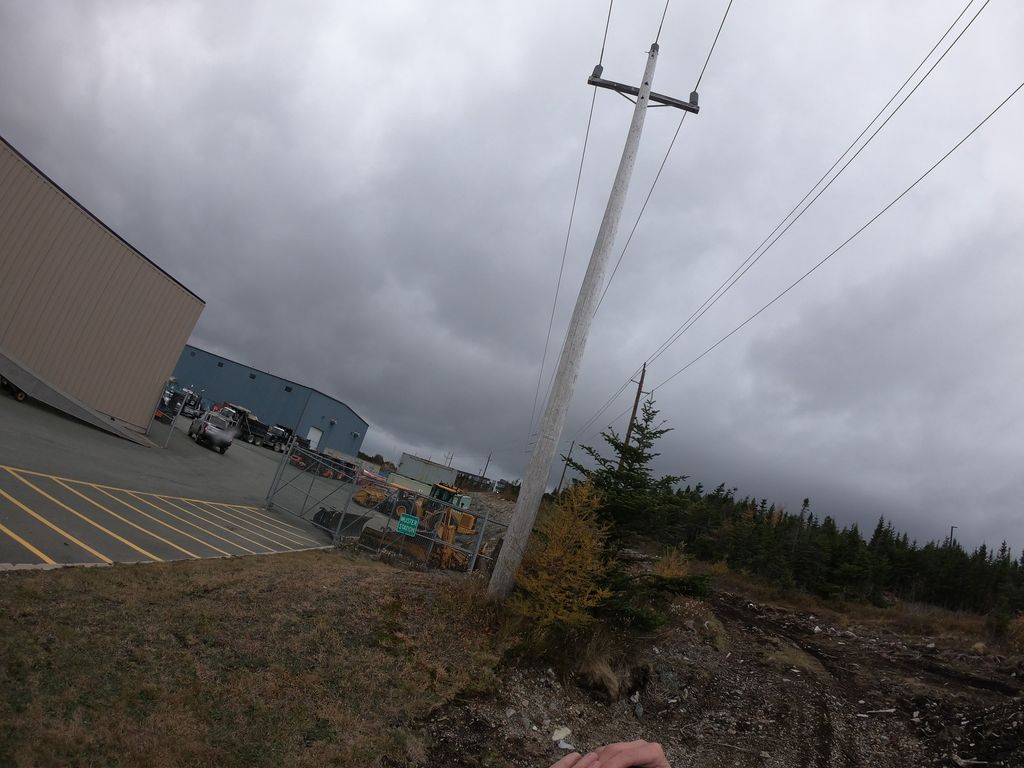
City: st_johns